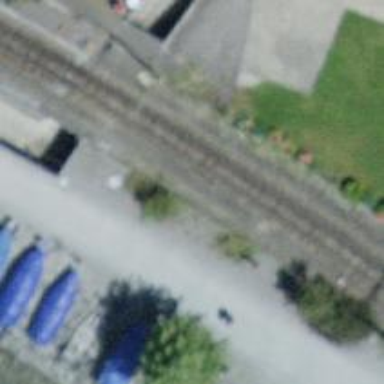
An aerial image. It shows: Narrow-gauge railway track with electrified contact line. The railway has one track.